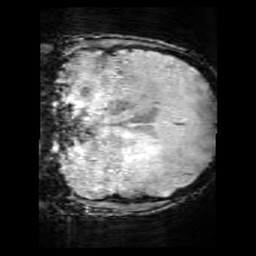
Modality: SWI
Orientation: coronal
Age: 13
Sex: female
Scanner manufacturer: siemens
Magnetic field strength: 3 T
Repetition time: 0.027 s
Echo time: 0.02 s